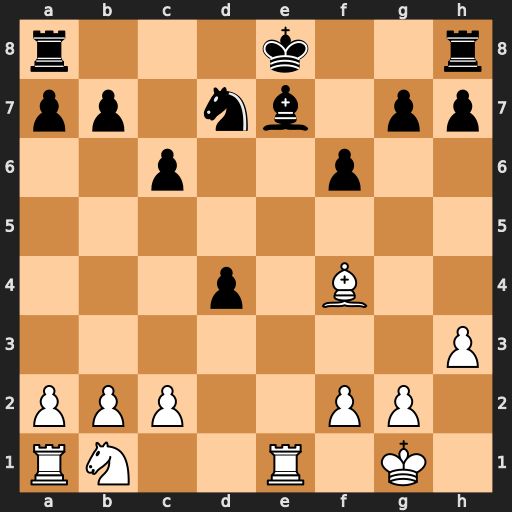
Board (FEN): r3k2r/pp1nb1pp/2p2p2/8/3p1B2/7P/PPP2PP1/RN2R1K1
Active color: w
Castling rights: kq
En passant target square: -
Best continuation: Bd6 Ne5 Bxe7 Kxe7 f4 Kd6 fxe5+